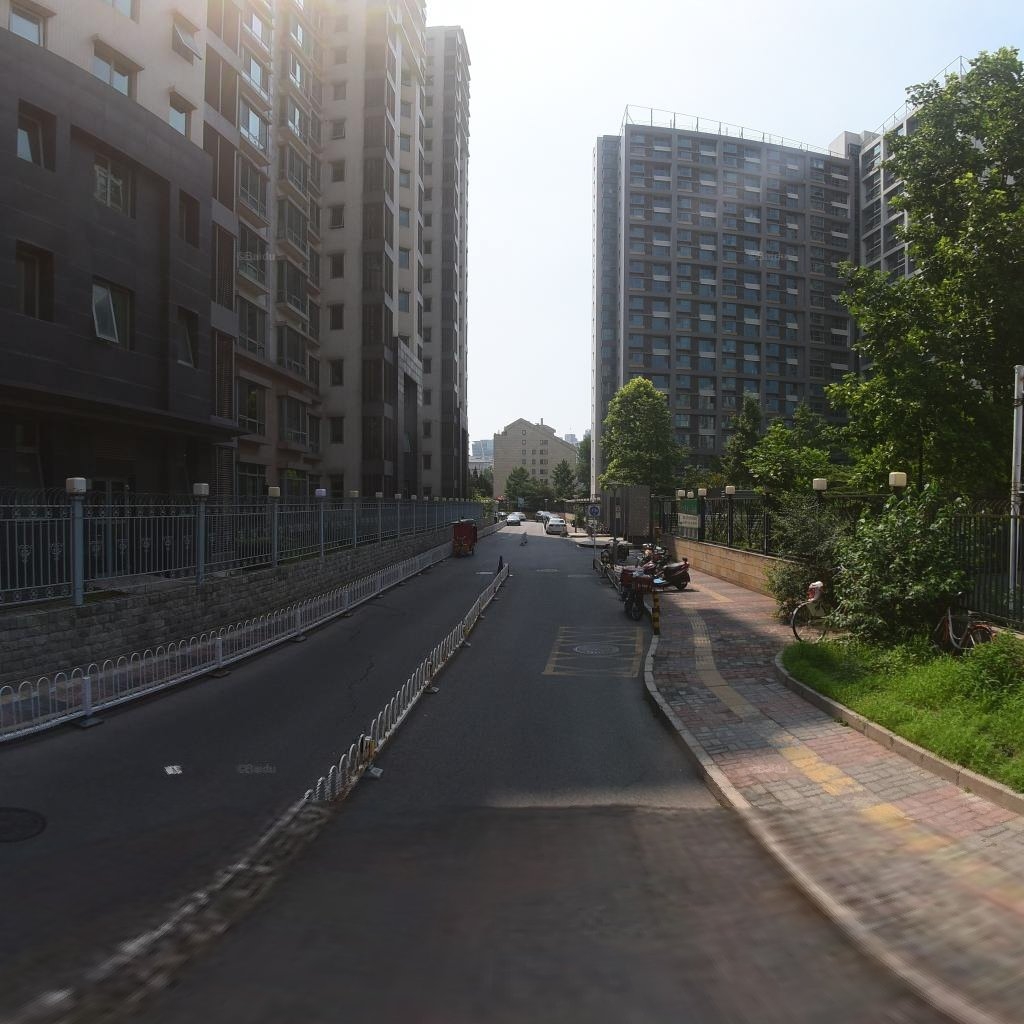
Region: Dongcheng
Road damage annotations: manhole cover, longitudinal crack, manhole cover, manhole cover, manhole cover